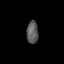
Tissue: lung
Cell type: Endothelial cells
Senescence score: 0.6473
Nuclear area (px): 264
Mean DAPI intensity: 87.591